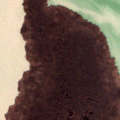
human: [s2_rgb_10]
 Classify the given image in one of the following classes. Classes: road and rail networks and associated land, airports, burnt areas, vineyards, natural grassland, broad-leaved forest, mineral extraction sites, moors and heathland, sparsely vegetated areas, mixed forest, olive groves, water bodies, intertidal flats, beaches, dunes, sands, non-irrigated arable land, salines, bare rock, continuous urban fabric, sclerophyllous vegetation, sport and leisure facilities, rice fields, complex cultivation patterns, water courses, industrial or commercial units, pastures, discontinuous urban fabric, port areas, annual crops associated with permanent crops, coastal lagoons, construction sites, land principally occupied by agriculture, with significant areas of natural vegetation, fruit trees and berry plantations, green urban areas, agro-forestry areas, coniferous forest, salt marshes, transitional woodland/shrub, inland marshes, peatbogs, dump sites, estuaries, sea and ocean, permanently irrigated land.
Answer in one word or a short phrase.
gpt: inland marshes, water bodies